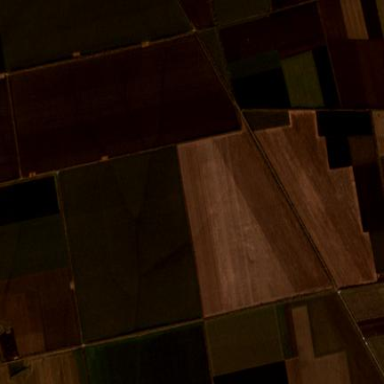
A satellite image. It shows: View of farmland.